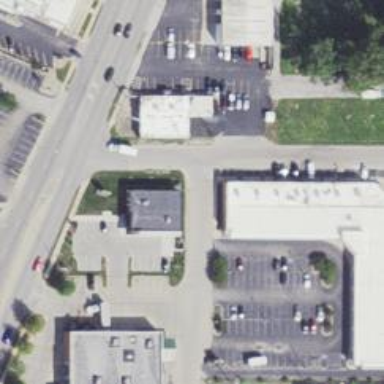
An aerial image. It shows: Commercial building housing restaurant.